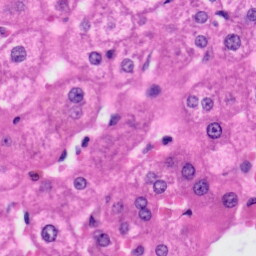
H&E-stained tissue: Liver